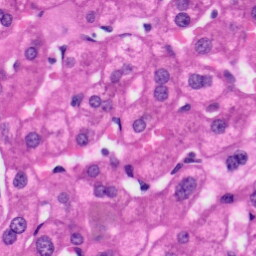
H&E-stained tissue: Liver